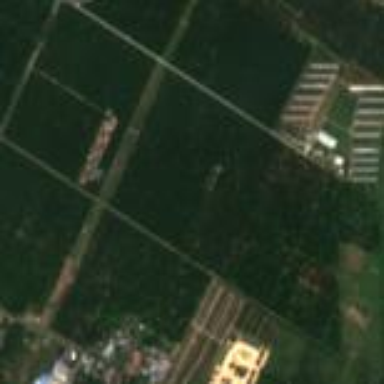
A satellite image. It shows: Rubber tree orchard with mature trees.